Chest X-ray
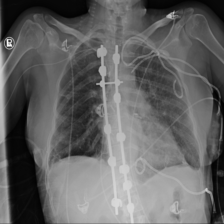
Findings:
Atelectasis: negative
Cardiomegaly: negative
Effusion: negative
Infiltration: negative
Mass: negative
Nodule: negative
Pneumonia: negative
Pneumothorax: negative
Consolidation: negative
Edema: negative
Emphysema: negative
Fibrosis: negative
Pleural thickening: negative
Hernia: negative